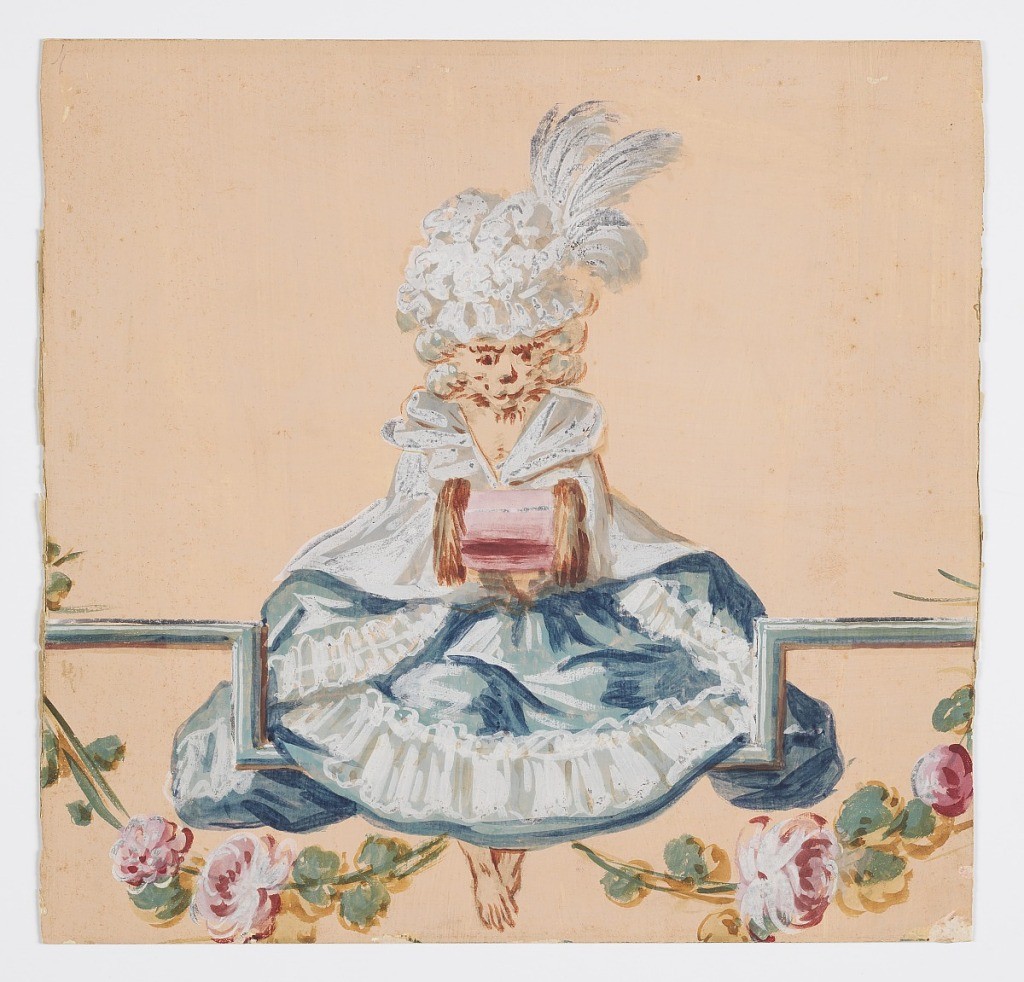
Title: Female Monkey in Rococo Dress
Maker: Christophe Huet, French, 1695 – 1759
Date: late 19th century
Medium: Brush and gouache over graphite on thin board
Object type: Drawing
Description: A singerie, a work from the visual arts genre characterized by depictions of monkeys imitating human behavior, often fashionably attired. A female monkey is depicted in Rococo dress, consisting of a blue and white gown, a fluffy white hat with feathers, and a pink muff which she holds in front of her. She is sitting in the center of the composition against a peach-colored background, resting on a portion of a blue frame with pink floral garlands beneath her.